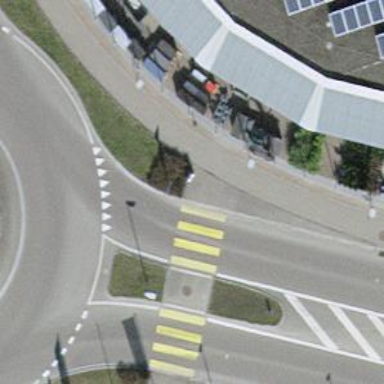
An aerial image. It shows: Kerb barrier.